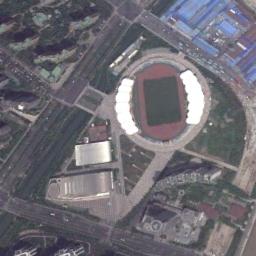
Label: stadium